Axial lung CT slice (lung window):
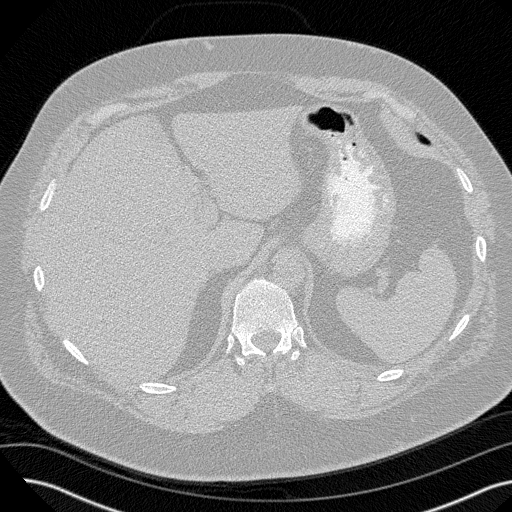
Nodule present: no